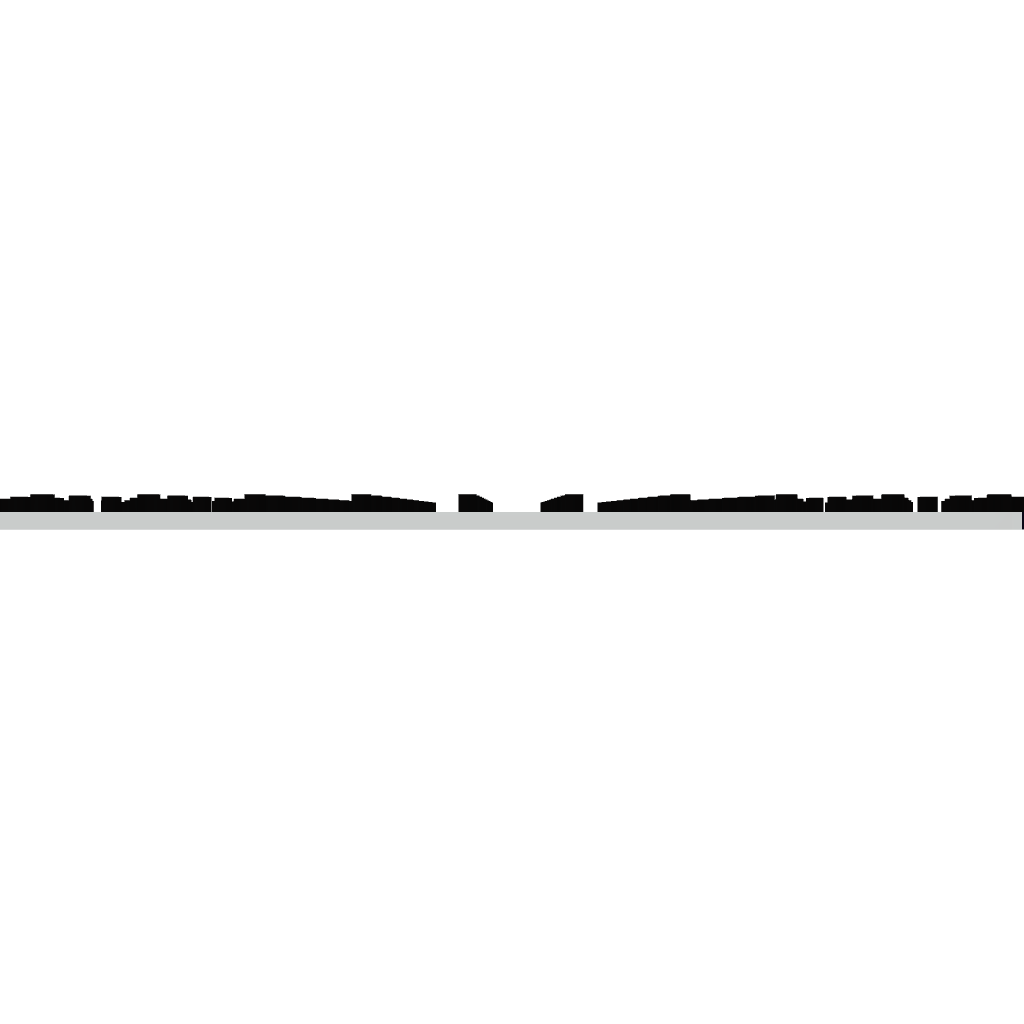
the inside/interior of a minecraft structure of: Debian logo